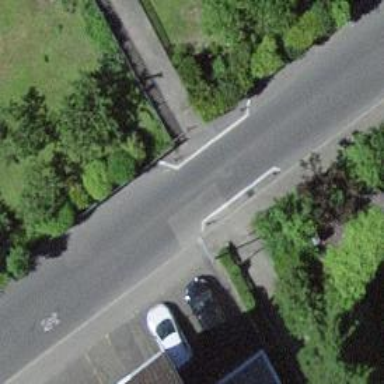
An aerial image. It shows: Residential road with asphalt surface. There is sidewalk on the left side.